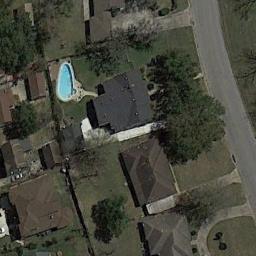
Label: medium_residential